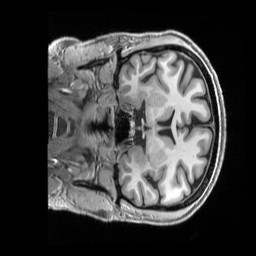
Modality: T1w
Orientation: coronal
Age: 38
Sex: female
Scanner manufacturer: siemens
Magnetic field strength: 3 T
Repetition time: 2.5 s
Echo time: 0.00296 s